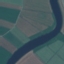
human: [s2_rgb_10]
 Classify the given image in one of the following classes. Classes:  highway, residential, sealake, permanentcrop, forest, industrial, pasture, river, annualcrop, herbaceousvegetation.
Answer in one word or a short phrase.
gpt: River